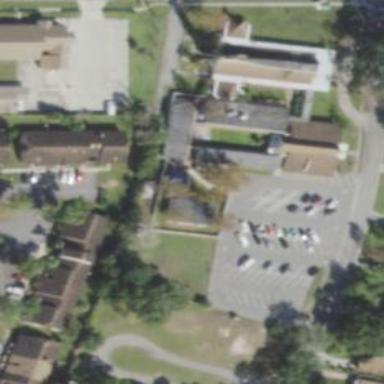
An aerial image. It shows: School.